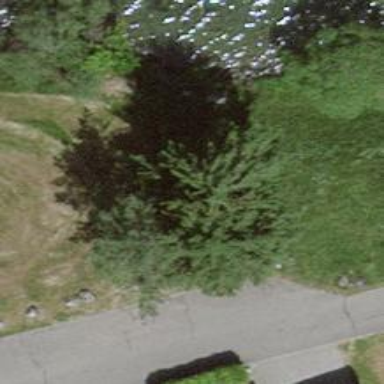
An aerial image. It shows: Needle-leaved tree in its natural environment.